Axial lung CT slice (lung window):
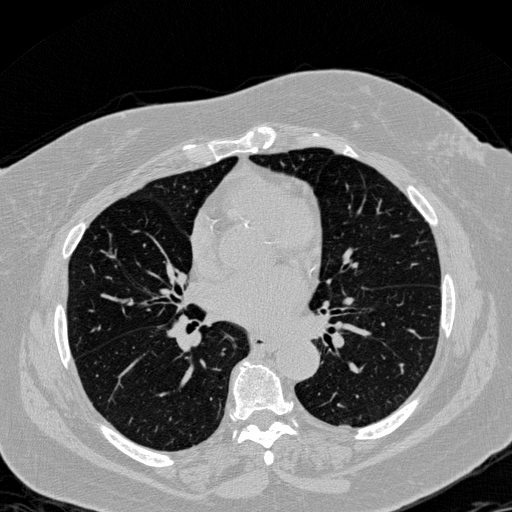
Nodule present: no